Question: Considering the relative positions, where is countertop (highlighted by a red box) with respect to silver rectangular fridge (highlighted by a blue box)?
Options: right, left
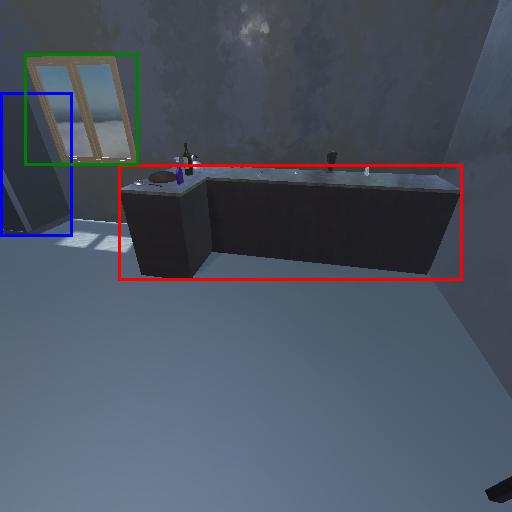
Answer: right